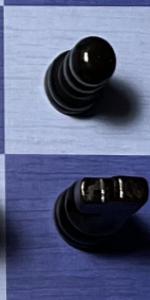
Label: Knight_Black